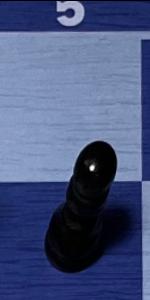
Label: Pawn_Black